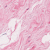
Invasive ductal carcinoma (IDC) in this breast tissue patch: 0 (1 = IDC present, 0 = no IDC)